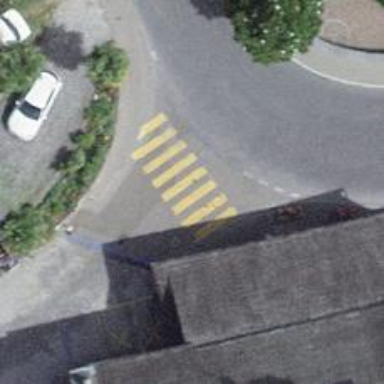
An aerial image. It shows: Zebra crossing on the road.